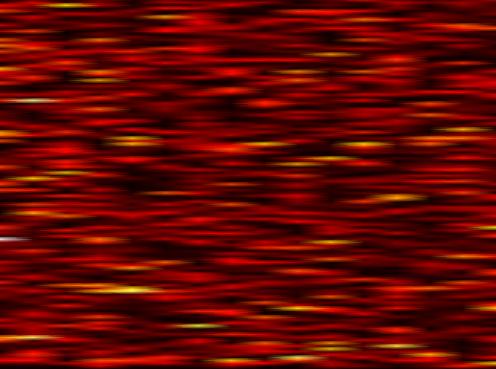
Label: UFMC